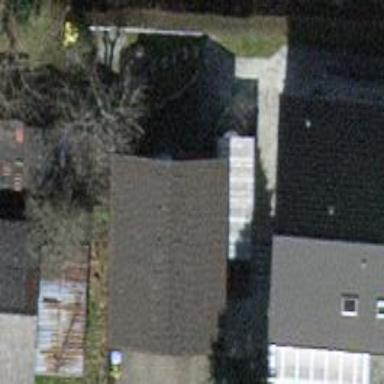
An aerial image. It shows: Garage.